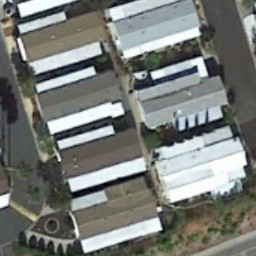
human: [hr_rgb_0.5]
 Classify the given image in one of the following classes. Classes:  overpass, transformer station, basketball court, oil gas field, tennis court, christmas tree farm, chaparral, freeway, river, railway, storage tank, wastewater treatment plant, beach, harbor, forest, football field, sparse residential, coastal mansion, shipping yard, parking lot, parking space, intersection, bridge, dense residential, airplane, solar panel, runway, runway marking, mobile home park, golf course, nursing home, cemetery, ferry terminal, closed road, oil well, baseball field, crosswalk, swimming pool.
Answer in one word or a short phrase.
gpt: mobile home park